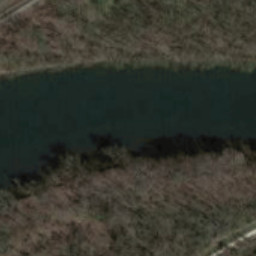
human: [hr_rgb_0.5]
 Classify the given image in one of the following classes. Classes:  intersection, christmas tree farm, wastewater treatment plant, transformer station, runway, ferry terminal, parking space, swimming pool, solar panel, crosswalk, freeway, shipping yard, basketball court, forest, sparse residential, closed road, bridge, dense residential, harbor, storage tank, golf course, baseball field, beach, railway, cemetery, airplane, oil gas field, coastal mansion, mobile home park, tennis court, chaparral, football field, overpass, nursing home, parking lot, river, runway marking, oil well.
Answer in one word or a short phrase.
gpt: river